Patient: sex M, age 57
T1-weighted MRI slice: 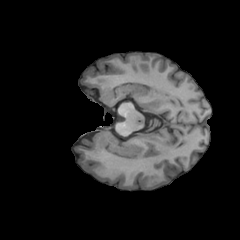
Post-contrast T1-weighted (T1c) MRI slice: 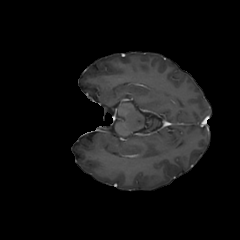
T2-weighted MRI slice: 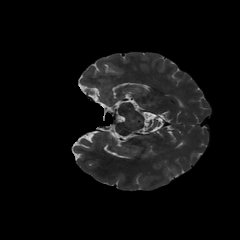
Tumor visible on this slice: no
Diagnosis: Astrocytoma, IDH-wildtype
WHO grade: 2